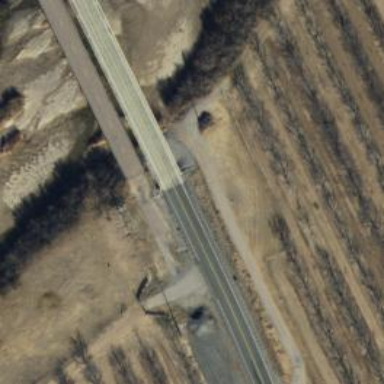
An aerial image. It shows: Bridge.